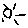
Label: sun